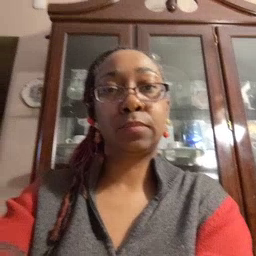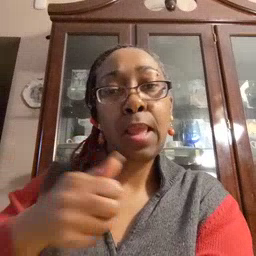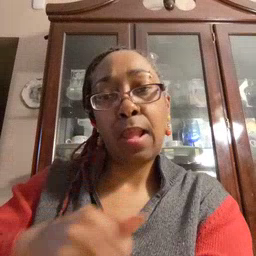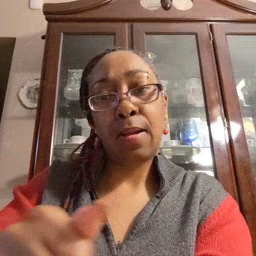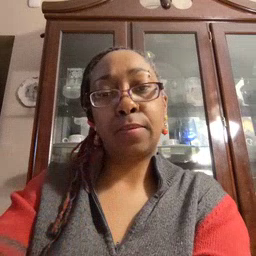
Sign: hide